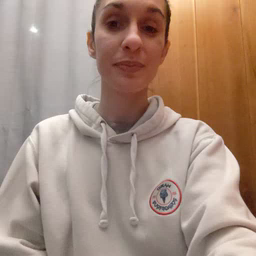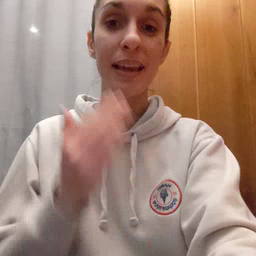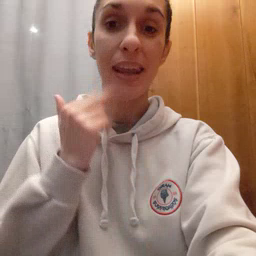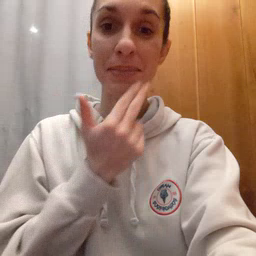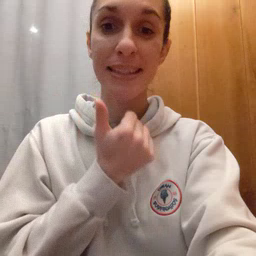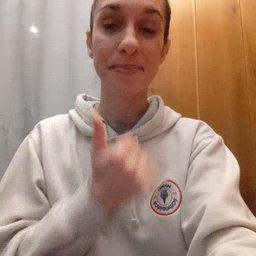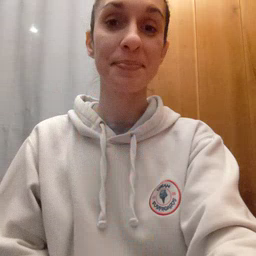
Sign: napkin